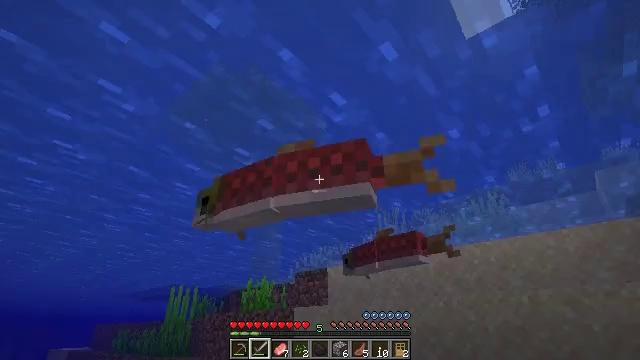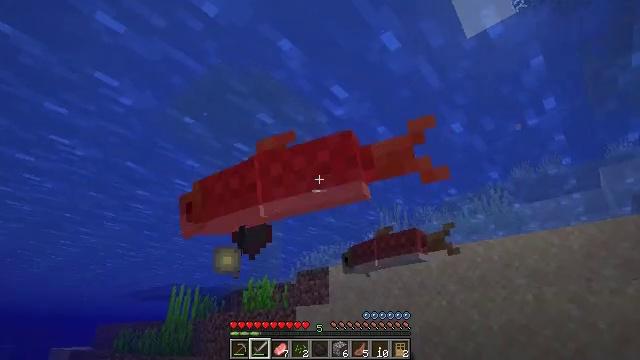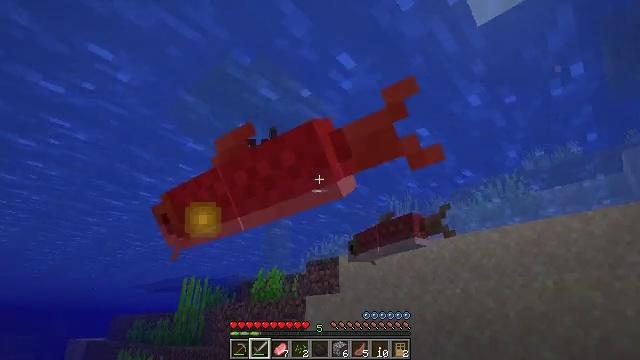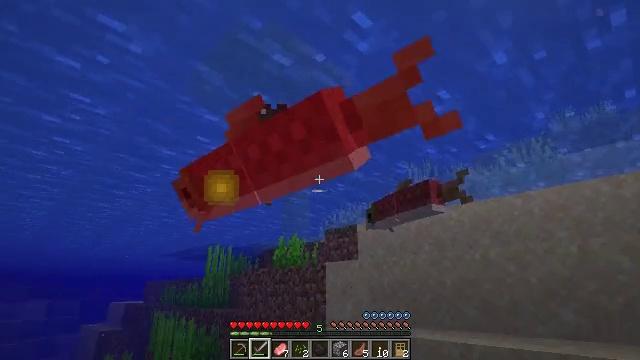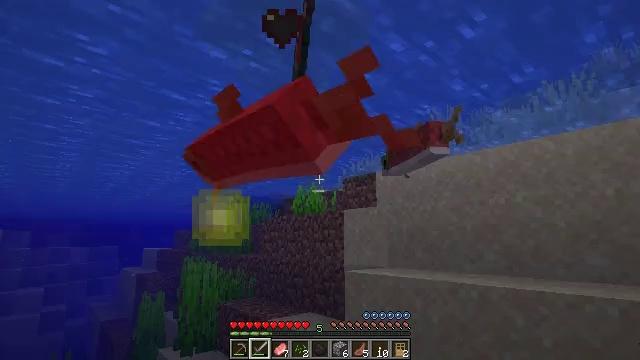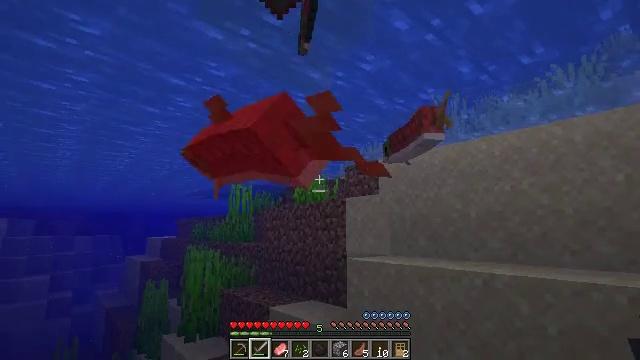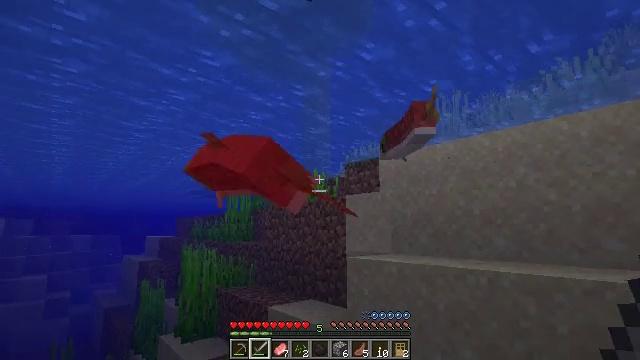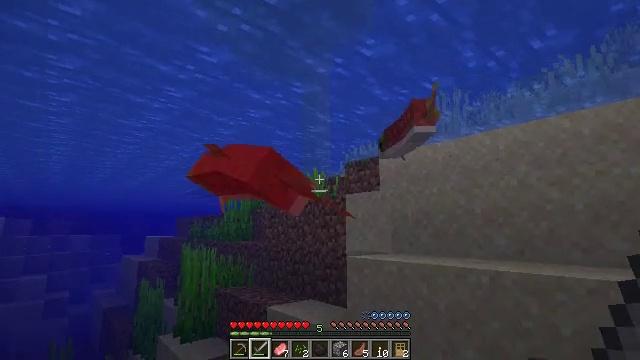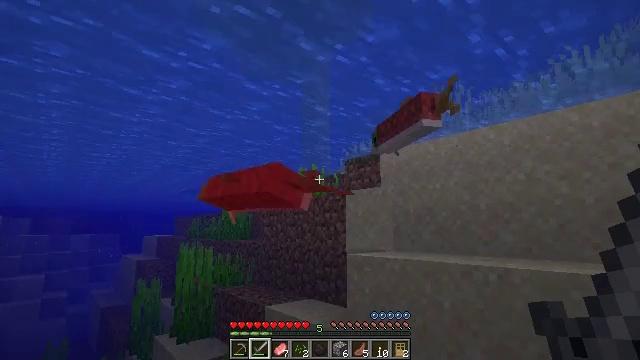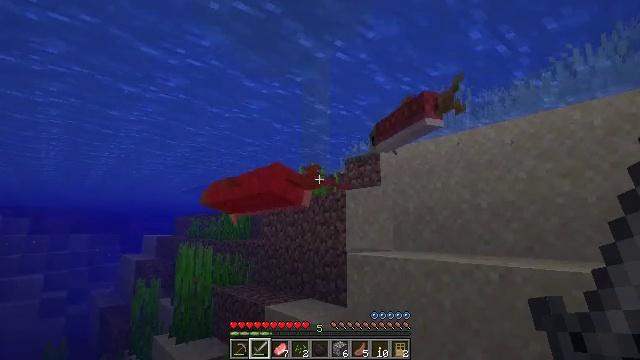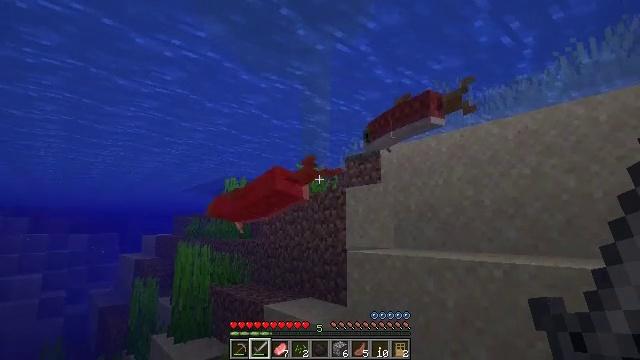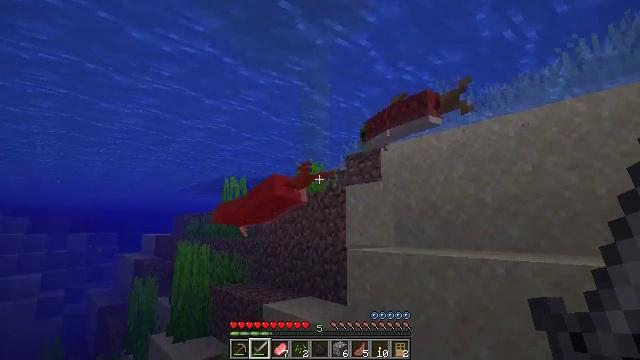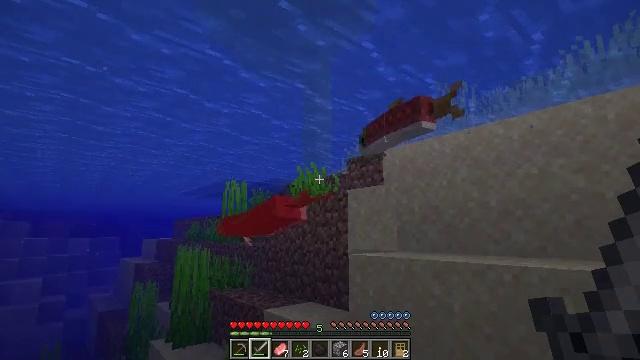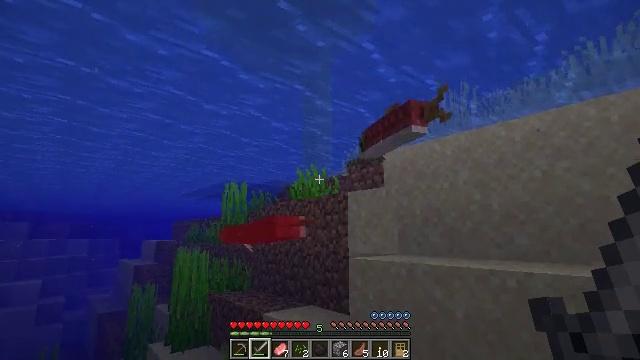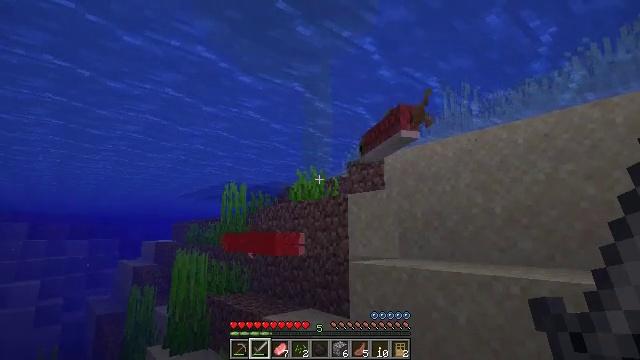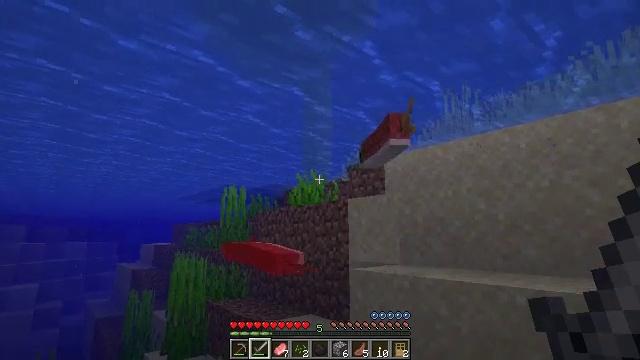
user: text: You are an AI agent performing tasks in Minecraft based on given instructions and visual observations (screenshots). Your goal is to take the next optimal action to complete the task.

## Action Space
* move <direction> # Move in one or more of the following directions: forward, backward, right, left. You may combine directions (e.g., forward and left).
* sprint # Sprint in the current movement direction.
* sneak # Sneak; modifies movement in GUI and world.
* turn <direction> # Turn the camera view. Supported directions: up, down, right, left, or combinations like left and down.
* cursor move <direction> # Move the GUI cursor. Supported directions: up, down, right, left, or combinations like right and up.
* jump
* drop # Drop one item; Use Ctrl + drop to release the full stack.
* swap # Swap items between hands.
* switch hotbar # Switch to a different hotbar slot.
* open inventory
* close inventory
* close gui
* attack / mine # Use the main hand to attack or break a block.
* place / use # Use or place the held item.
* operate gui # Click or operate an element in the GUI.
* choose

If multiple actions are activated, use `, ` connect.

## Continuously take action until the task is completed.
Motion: motion action
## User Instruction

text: Clear the seagrass to get an item.
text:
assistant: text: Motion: move forward
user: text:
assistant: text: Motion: move forward, turn left and down
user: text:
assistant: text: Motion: move forward, turn left and down
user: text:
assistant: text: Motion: move forward, turn left and down
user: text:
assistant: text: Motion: move forward, turn down
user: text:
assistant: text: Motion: move forward
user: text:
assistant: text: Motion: move forward
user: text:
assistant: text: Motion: no_op
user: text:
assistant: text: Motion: no_op
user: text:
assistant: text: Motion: no_op
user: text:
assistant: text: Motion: no_op
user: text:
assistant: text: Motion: move forward, jump
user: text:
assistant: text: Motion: move forward, jump
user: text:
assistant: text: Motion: move forward, jump
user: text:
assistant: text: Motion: move forward, jump
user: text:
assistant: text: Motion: move forward, turn right, jump
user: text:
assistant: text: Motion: move forward, jump
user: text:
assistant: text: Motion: move forward, jump
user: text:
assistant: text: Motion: move forward, jump
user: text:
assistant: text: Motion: move forward, jump
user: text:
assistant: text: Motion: move forward, turn right and down, jump
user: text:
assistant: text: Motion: move forward, turn right and down, jump
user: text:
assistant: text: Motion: move forward, turn right and down, jump
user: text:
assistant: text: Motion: move forward, turn right and down, jump
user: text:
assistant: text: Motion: move forward, turn right and down, jump
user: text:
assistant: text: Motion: move forward, turn right and down
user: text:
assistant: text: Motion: move forward
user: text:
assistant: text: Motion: move forward, turn down, attack / mine
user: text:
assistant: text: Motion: move forward, turn down, attack / mine
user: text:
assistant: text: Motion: move forward, turn left